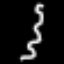
Label: squiggle